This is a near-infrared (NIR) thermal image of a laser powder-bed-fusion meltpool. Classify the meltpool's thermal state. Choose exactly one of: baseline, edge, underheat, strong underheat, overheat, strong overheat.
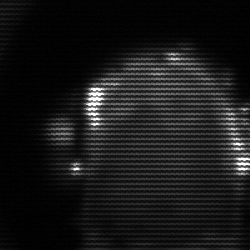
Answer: baseline